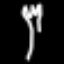
Label: fork